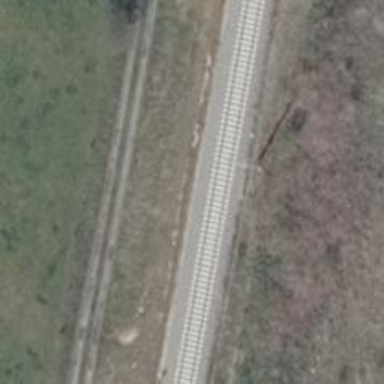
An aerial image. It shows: Milestone along the railway track with catenary mast.